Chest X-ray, PA view. Patient: 54 years old, sex M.
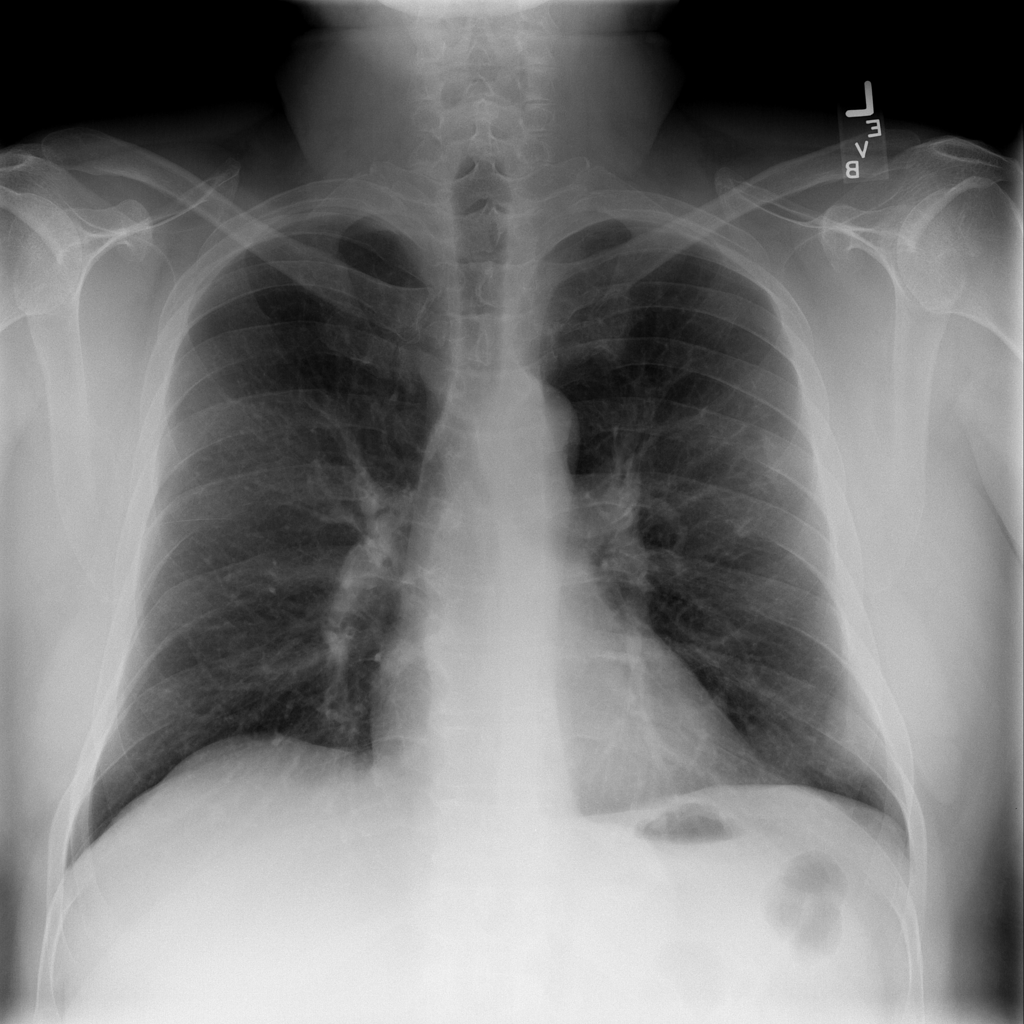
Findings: No Finding